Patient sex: M
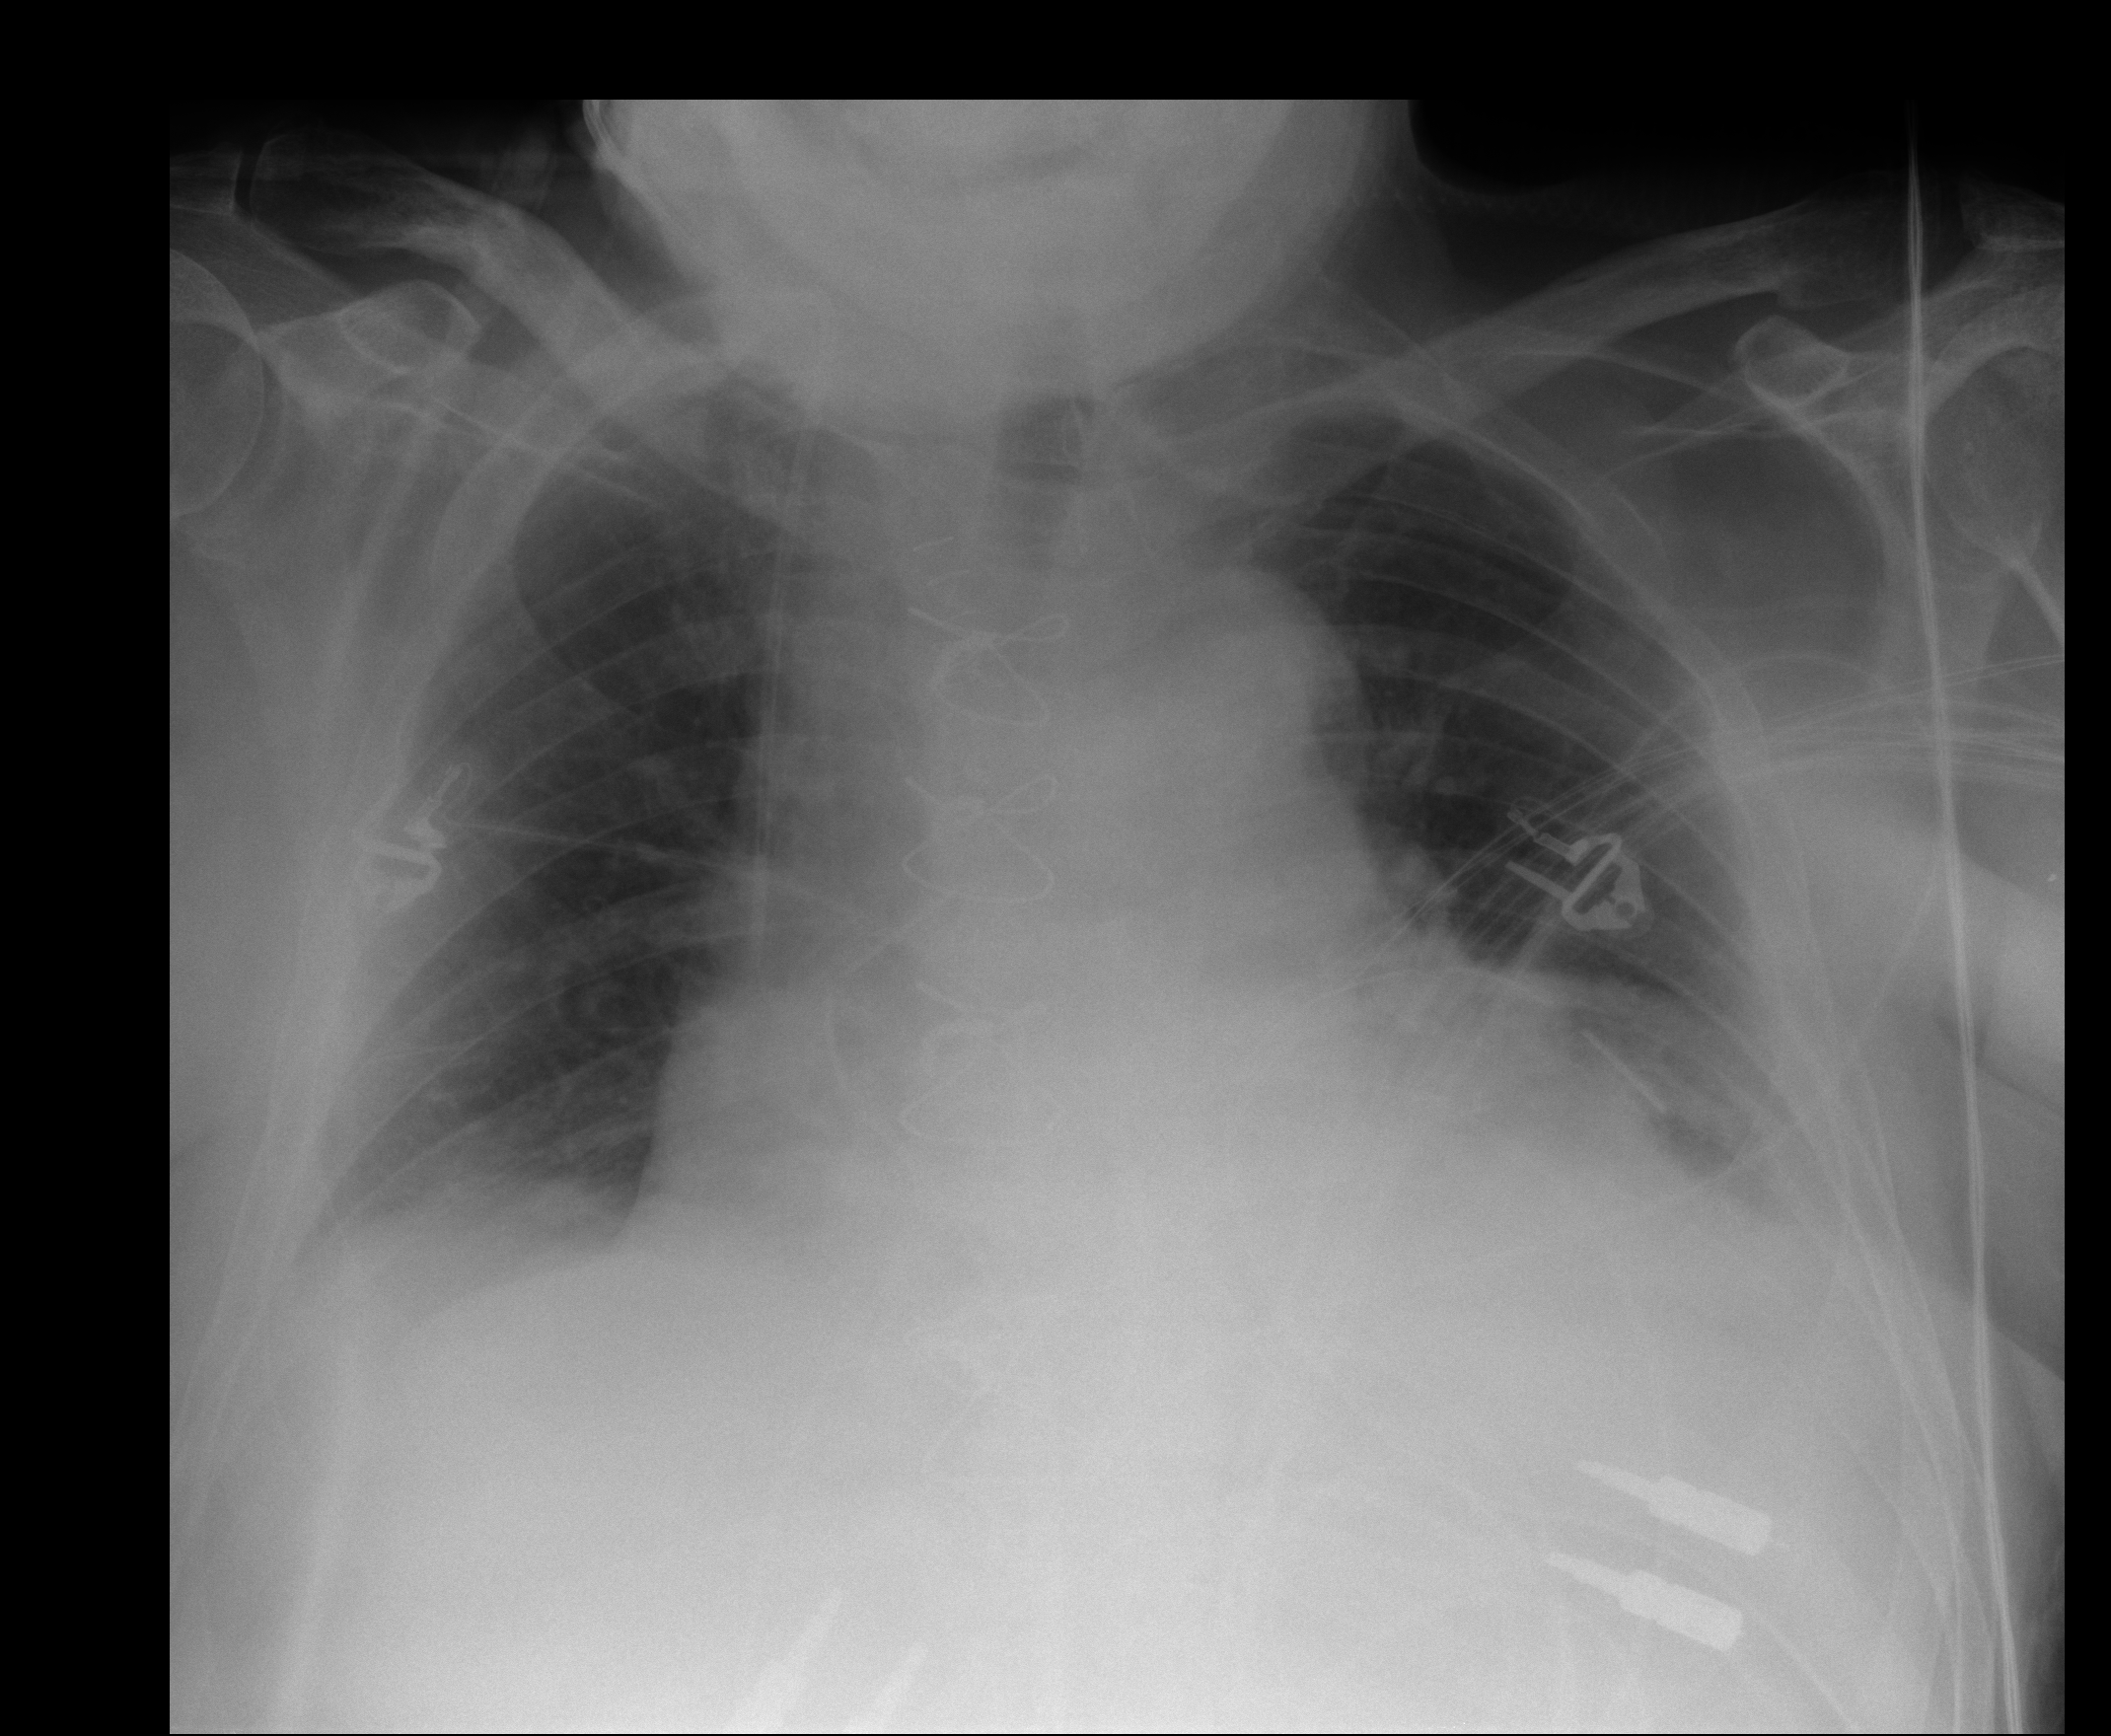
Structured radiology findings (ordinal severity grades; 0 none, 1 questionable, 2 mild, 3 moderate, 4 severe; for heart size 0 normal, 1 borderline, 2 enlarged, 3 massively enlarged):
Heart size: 2
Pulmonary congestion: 0
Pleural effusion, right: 2
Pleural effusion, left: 2
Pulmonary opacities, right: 0
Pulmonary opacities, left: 2
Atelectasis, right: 2
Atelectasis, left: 2